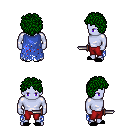
a pixel art fantasy rpg character, male body template, dark elf, purple skin, blue tattered cape, red pants, green curly afro hairstyle, black slippers, dagger, four views (front, back, left, right), 2x2 character sprite sheet, small pixel art, hard edges, no anti-aliasing